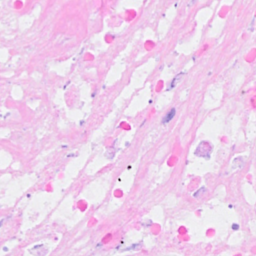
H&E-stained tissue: Breast